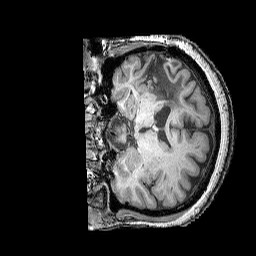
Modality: T1w
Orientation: coronal
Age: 44
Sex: female
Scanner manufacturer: siemens
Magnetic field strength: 3 T
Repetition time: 2.25 s
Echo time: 0.00415 s